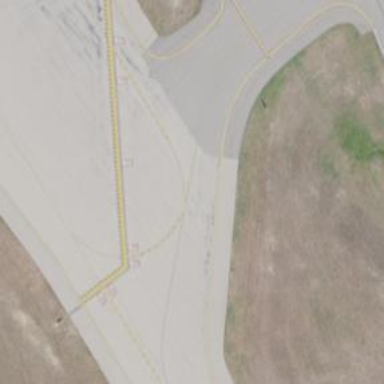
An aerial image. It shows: View of taxiway at the airport.